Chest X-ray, PA view. Patient: 45 years old, sex F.
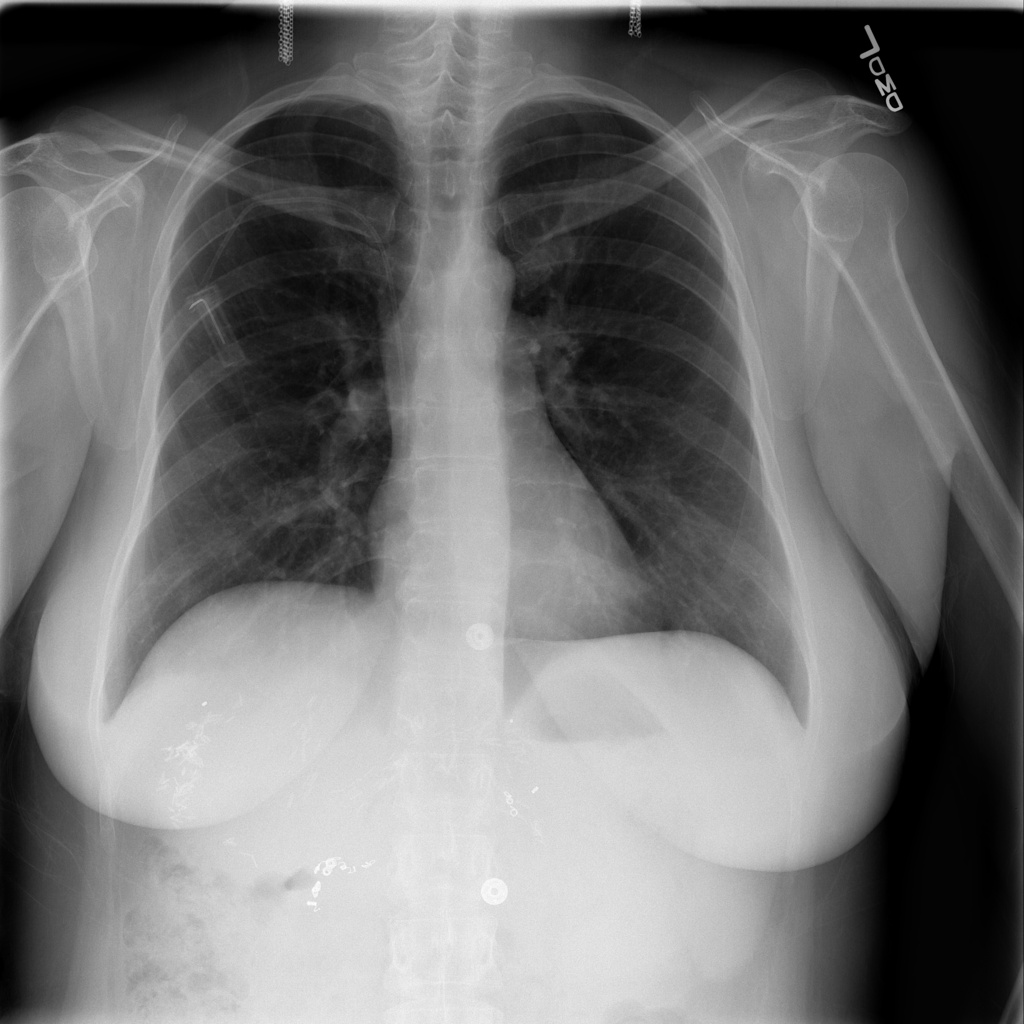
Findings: Infiltration